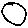
Label: circle